Question: in my solution i have a console project 'reg' to start my app and it works fine
now i want to Replace console to a windows service 'Service1'
but it doesn't work and give me an error to connect with database
this is my solution and i use 'Service1 item' instead Console 'reg'

and this is my 'onStart' Method
'''
protected override void OnStart(string[] args)
{
System.Diagnostics.Debugger.Launch();
EventLog.WriteEntry("Service Started...");
ConfigureServer();
}
'''
Here, the problem occurs
'''
using (System.Management.Automation.PowerShell powershell = System.Management.Automation.PowerShell.Create())
{
powershell.Runspace = myRunSpace;
powershell.Commands.AddScript("Get-CsTrustedApplicationPool");
Collection<PSObject> results = null;
Collection<ErrorRecord> errors = null;
try
{
results = powershell.Invoke();
errors = powershell.Streams.Error.ReadAll();
}
'''
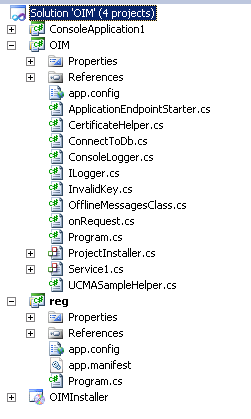
Answer: On which account your service is running?